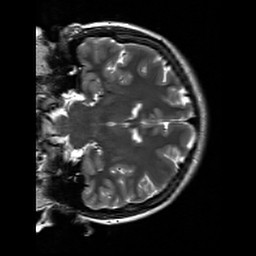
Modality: T2w
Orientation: coronal
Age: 23
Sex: female
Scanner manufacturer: siemens
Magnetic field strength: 3 T
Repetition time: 7 s
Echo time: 0.09 s